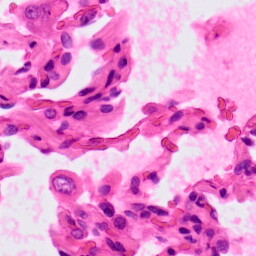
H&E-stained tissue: Lung